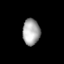
Tissue: lung
Cell type: T cells
Senescence score: 0.1263
Nuclear area (px): 446
Mean DAPI intensity: 167.816